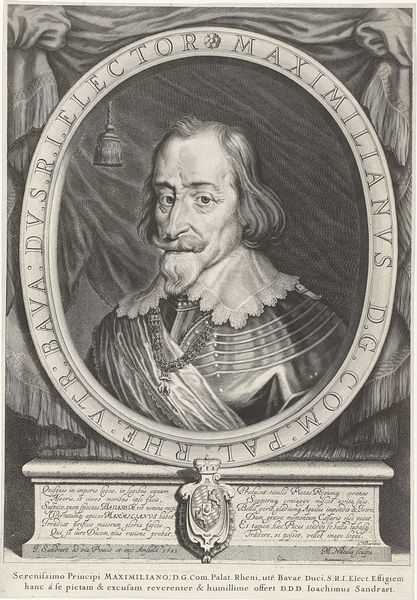
Titel: Portret van Maximiliaan I van Beieren
Künstler: Michel Natalis
Standort: Amsterdam
Institution: Rijksmuseum
Schlagwörter: kopf, mann, blick, alt, bart, gesicht, bildnis, porträt, vorhang, oval, schrift, könig, dreiviertelprofil, druck, dreiviertel, text, rüstung, wappen, maximiliano